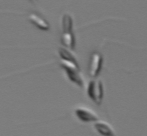
Label: Dinobryon